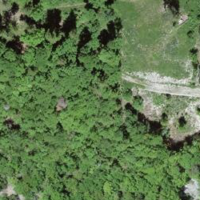
EUNIS habitat code: 41
Species observed at this site:
Fagus sylvatica